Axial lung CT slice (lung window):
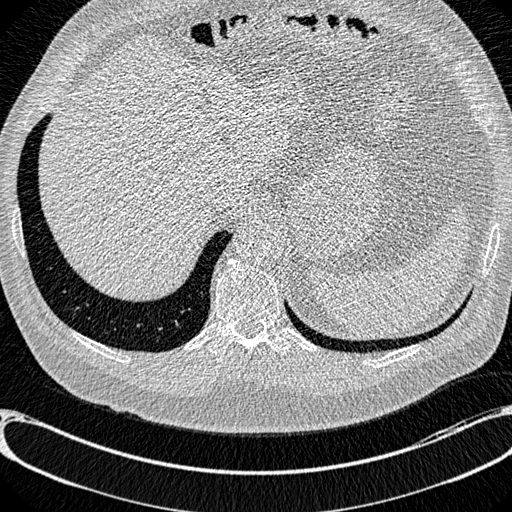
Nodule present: no